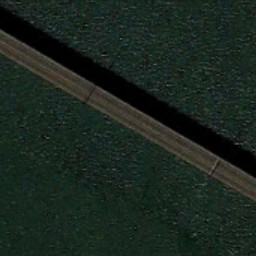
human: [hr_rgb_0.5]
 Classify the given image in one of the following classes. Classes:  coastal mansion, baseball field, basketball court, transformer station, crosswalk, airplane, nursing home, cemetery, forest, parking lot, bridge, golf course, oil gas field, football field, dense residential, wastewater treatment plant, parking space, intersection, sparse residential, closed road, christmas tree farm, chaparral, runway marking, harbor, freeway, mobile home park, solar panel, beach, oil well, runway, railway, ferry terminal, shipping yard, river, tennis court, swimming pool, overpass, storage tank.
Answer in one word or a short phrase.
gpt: bridge